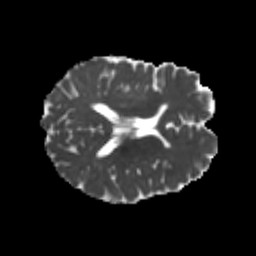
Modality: MD
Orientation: axial
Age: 19
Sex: female
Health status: healthy
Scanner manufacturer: philips
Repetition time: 7.388 s
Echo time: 0.08599 s